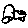
Label: car